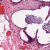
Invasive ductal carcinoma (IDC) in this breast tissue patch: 0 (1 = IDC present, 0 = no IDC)